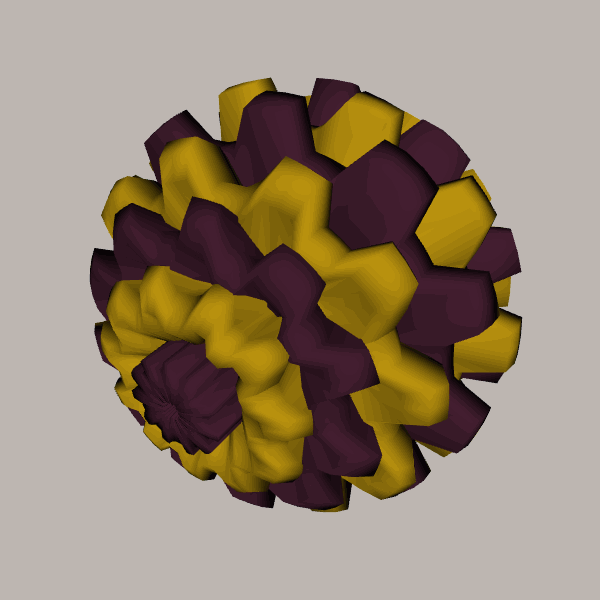
Background: light